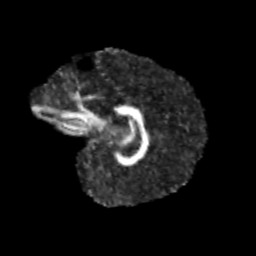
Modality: FA
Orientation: sagittal
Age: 10
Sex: male
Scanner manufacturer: siemens
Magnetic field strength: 3 T
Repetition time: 3.8 s
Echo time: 0.07 s